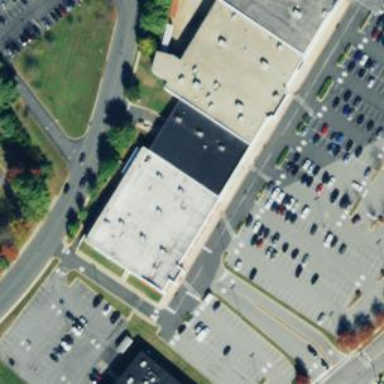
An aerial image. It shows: Retail building.